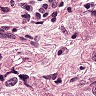
Metastatic tissue present: yes